Question: I have an HTA with 3 frames which overall looks like this:
'''
<html>
<head>
<script type="text/javascript">
function f(){
frames["toolbar"].document.write("Toolbar");
frames["statusbar"].document.write("Status bar");
}
</script>
<frameset rows="65,*,19" onload="f()">
<frame src="about:blank" name="toolbar" application="yes"/>
<frame src="url.html" name="main" application="yes"/>
<frame src="about:blank" name="statusbar" application="yes"/>
</frameset>
</html>
'''
Note: The content of the toolbar and statusbar frames are more complicated than what's specified here.
Notice that two frames are defined using JavaScript and don't have a real URL.
Since this HTA is in Swedish, i need to use Swedish special letters which are a, a and o, for example 'alert("Du ar inte uppkopplad")'. The problem is that in the toolbar frame and in the statusbar frame which the content has been defined in JavaScript, this alert box looks like this:

It replaces a with an ugly square in the toolbar frame and in the statusbar frame, but not in the main frame (which has a real URL). How do I fix this?
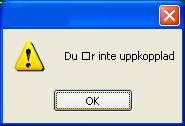
Answer: It works if I create a variable in the parent HTA which takes the value'a' like this:
Main HTA:
'''
<html>
<head>
<script type="text/javascript">
function f(){
frames["toolbar"].document.write("<script type='text/javascript' src='script.js'><\/script>");
frames["statusbar"].document.write("Status bar");
}
var a = "a"
</script>
<frameset rows="65,*,19" onload="f()">
<frame src="about:blank" name="toolbar" application="yes"/>
<frame src="url.html" name="main" application="yes"/>
<frame src="about:blank" name="statusbar" application="yes"/>
</frameset>
</html>
'''
script.js:
'''
alert("Du " + parent.a + "r inte uppkopplad");
'''
Thanks to t.niese for giving me the idea in a comment.